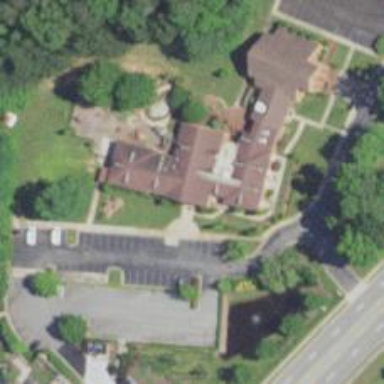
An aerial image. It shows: Kindergarten.